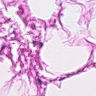
Metastatic tissue present: no